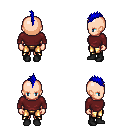
a pixel art fantasy rpg character, female body template, human, light skin, maroon long-sleeve shirt, gold greaves, blue mohawk hairstyle, black shoes, four views (front, back, left, right), 2x2 character sprite sheet, small pixel art, hard edges, no anti-aliasing